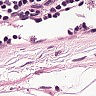
Metastatic tissue present: no